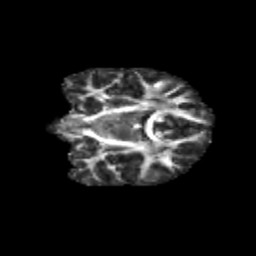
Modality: FA
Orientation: coronal
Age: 13
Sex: female
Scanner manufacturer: siemens
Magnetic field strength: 3 T
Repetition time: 3.8 s
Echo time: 0.07 s